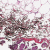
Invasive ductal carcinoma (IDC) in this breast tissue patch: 0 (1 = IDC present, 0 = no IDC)